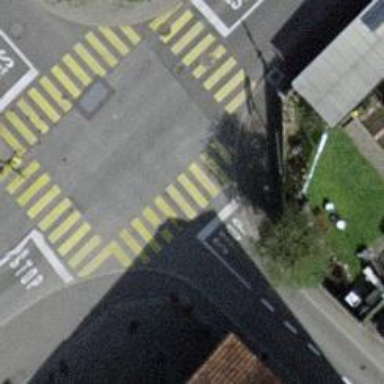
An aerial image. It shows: Uncontrolled zebra crossing with zebra markings.